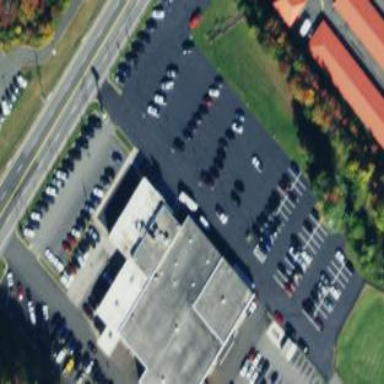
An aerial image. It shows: Building that houses car shop.